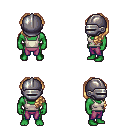
a pixel art fantasy rpg character, male body template, orc, green skin, white pirate shirt, magenta pants, light blonde princess hairstyle, metal helm, four views (front, back, left, right), 2x2 character sprite sheet, small pixel art, hard edges, no anti-aliasing